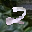
Label: 2